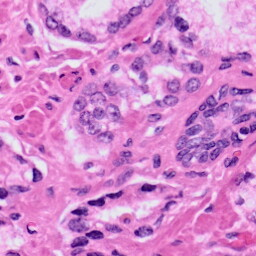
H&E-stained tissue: Prostate